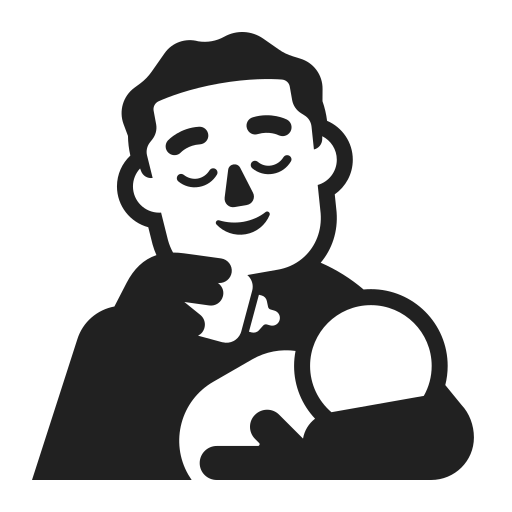
man feeding baby high contrast default